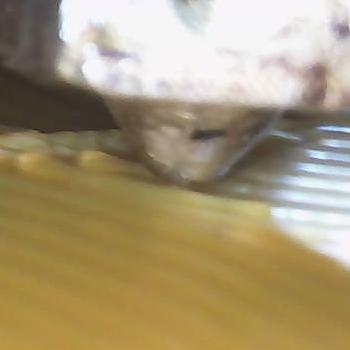
Flow rate: 48%